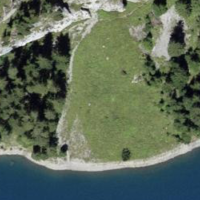
EUNIS habitat code: 48
Species observed at this site:
Macroglossum stellatarum
Epipactis atrorubens